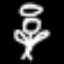
Label: angel